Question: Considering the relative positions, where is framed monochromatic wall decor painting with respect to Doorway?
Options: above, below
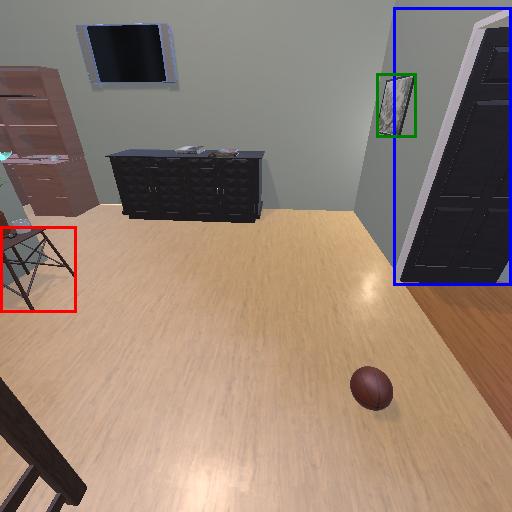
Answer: above